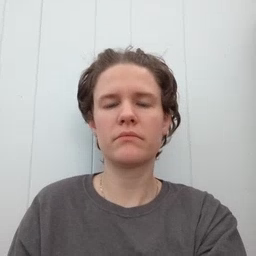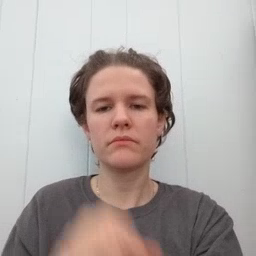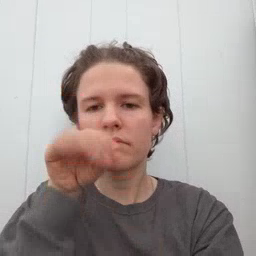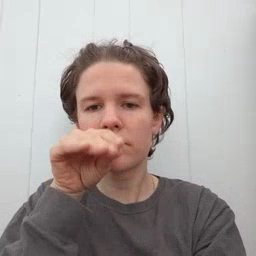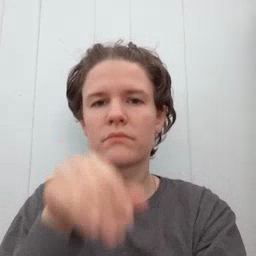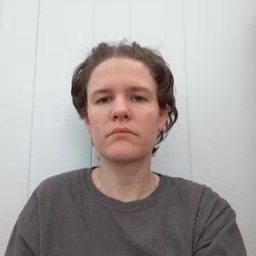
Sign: goose